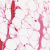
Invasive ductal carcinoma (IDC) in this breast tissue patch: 0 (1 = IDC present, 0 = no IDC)